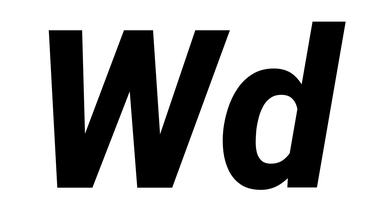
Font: Roboto-Italic_ExtraBold_Italic